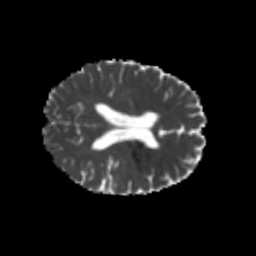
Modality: MD
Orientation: axial
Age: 24
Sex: female
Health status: healthy
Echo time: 0.074 s